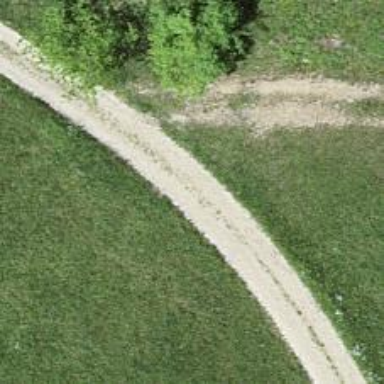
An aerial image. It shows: Track with grade 2 gravel surface.